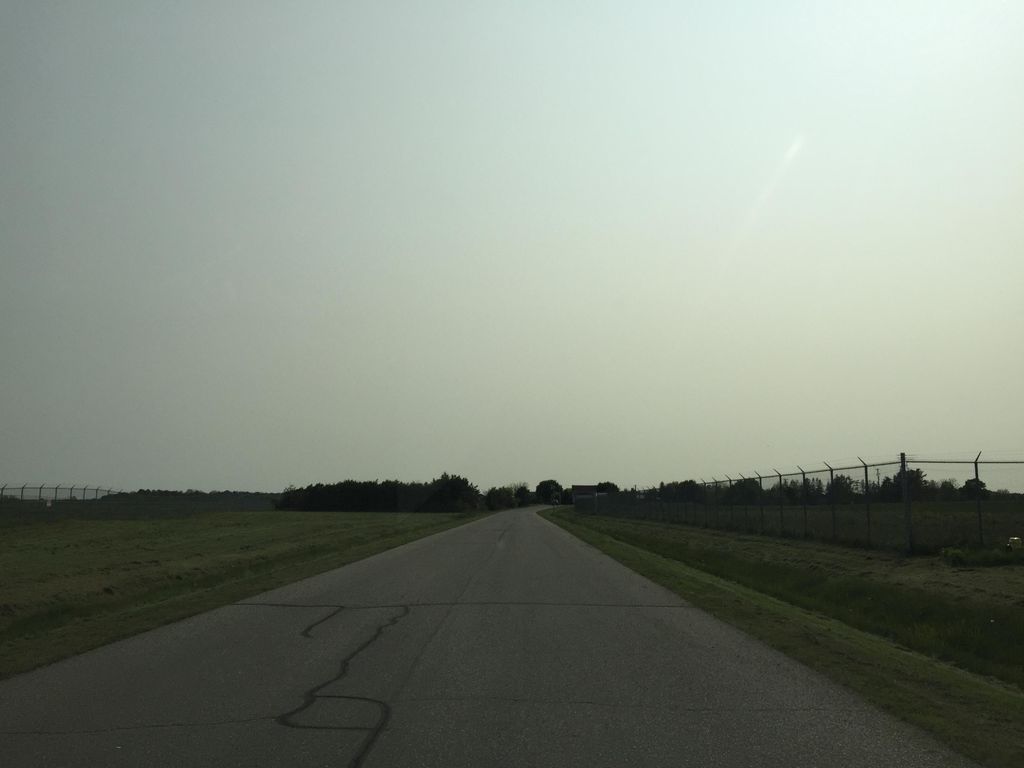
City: kitchener-waterloo